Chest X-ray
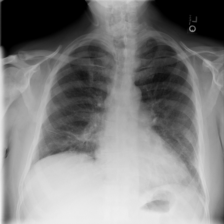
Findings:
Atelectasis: negative
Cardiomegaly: negative
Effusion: negative
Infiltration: negative
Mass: negative
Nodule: negative
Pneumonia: negative
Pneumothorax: negative
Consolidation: negative
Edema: negative
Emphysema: negative
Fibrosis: negative
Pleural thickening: negative
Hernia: negative